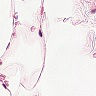
Metastatic tissue present: no